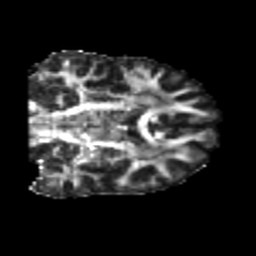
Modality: FA
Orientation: coronal
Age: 22
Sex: male
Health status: healthy
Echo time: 0.074 s